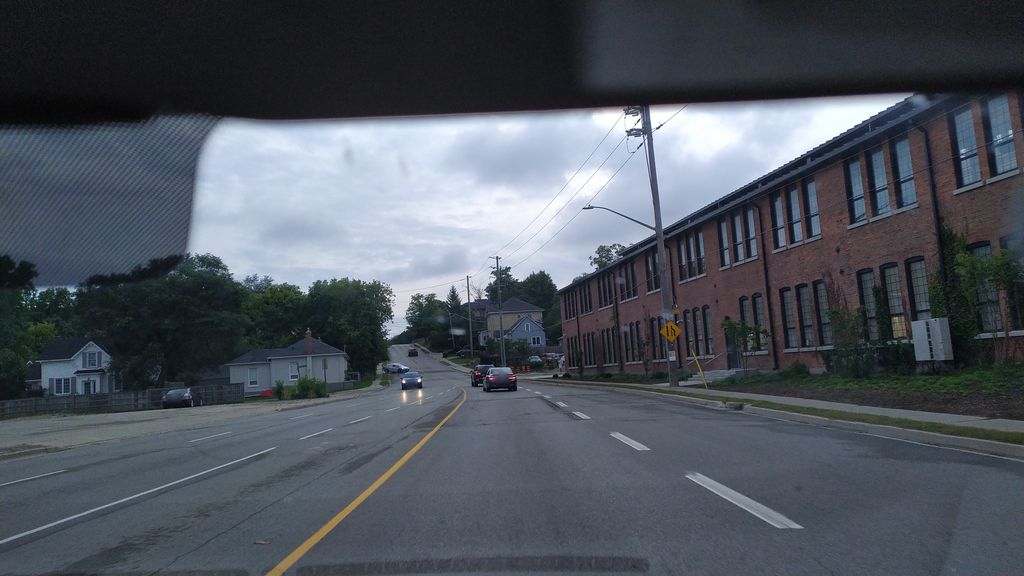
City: kitchener-waterloo